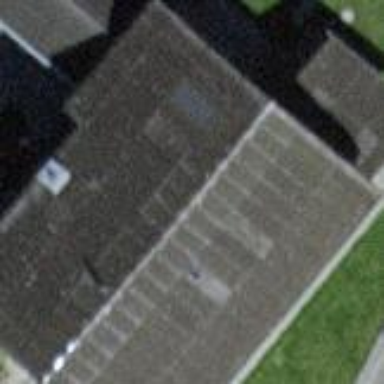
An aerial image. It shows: Detached building.